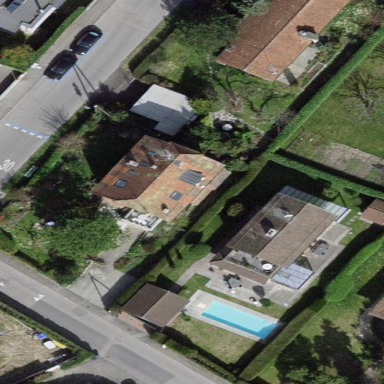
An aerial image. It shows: Garden surrounded by fence.